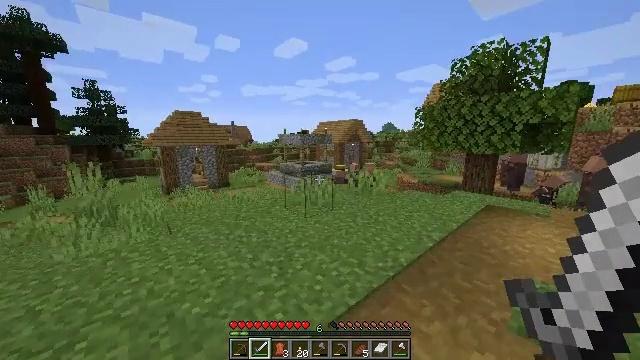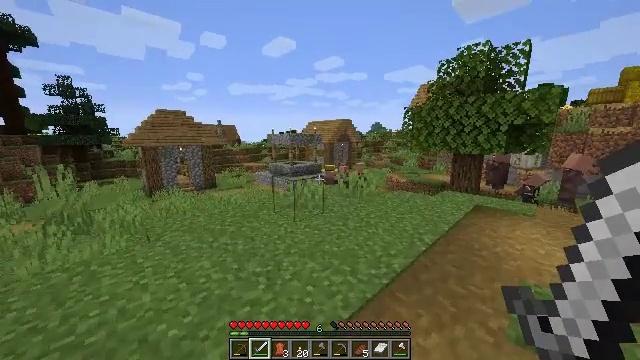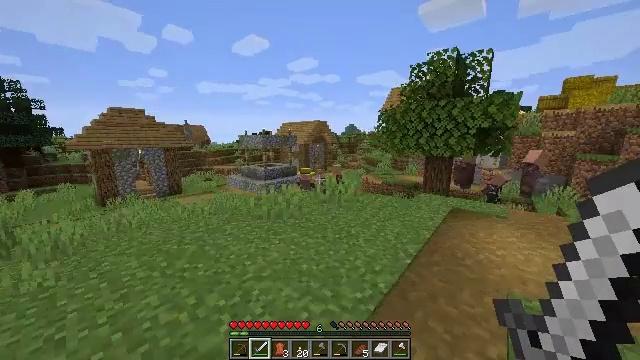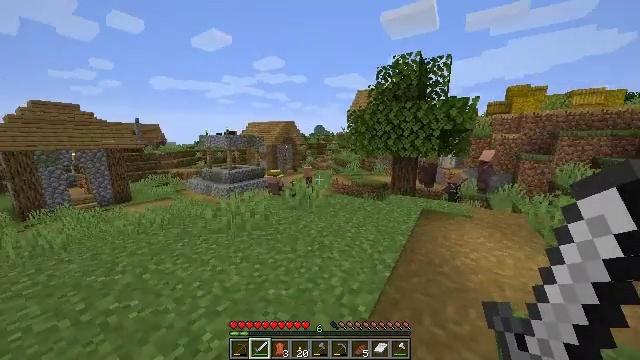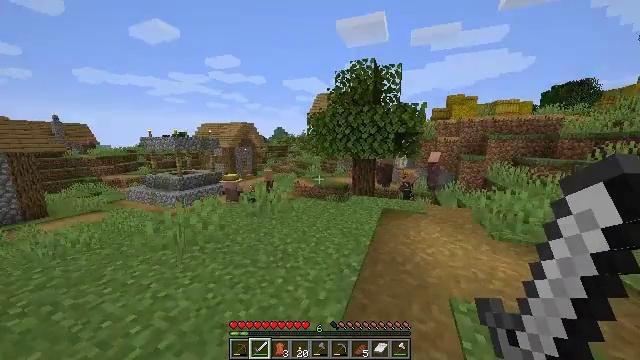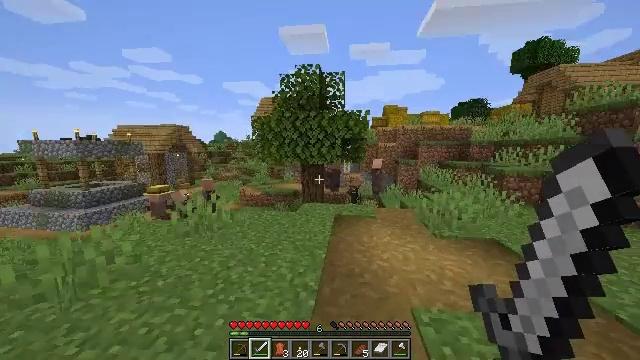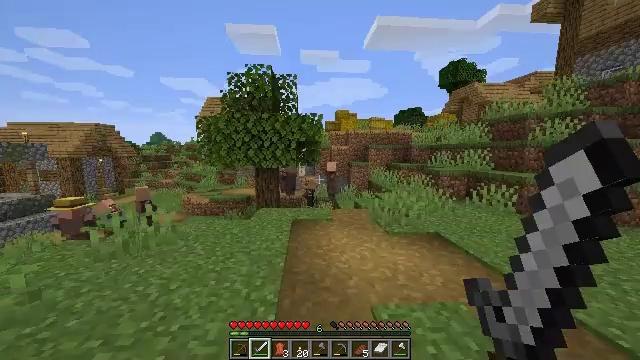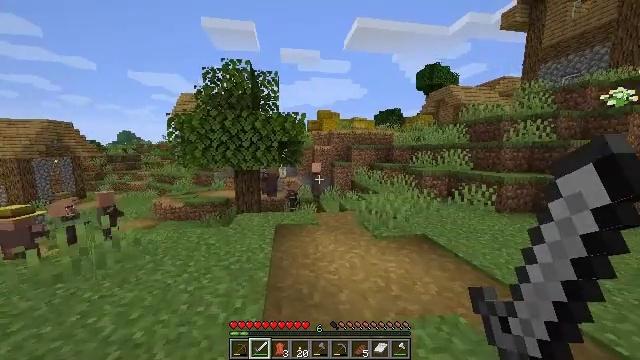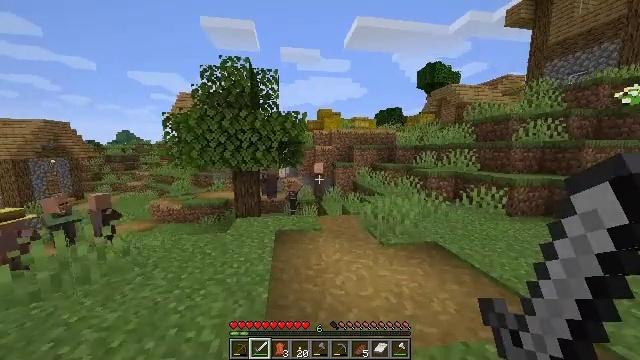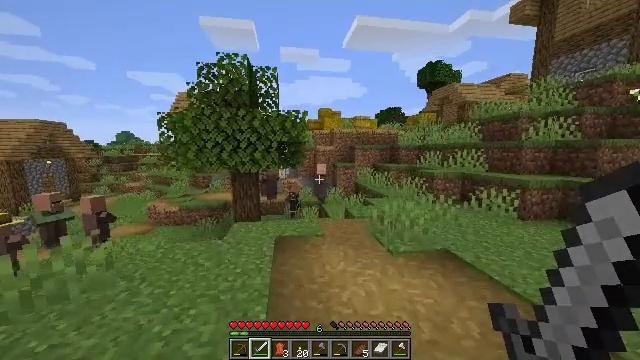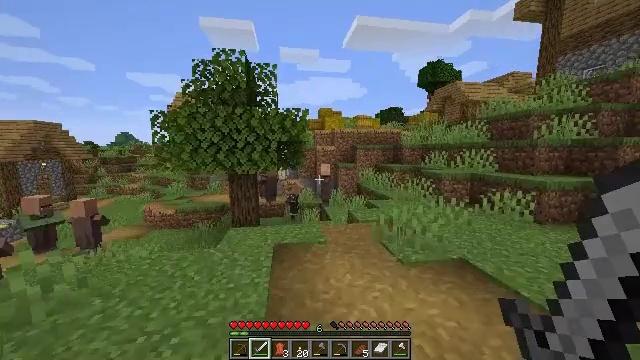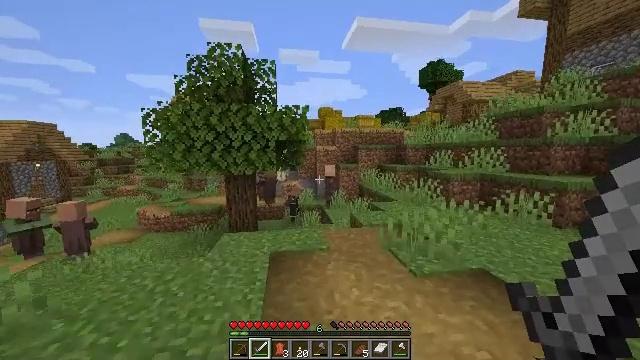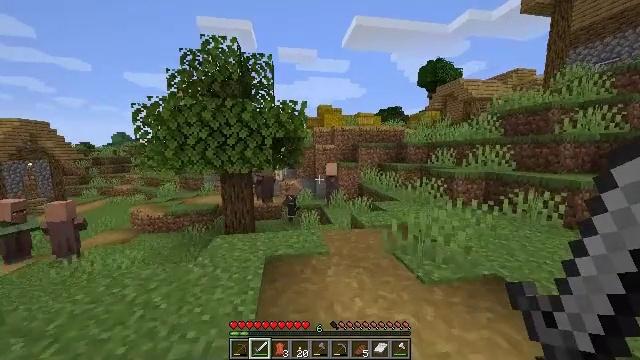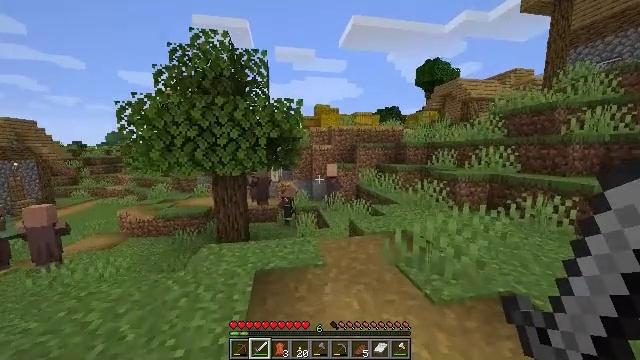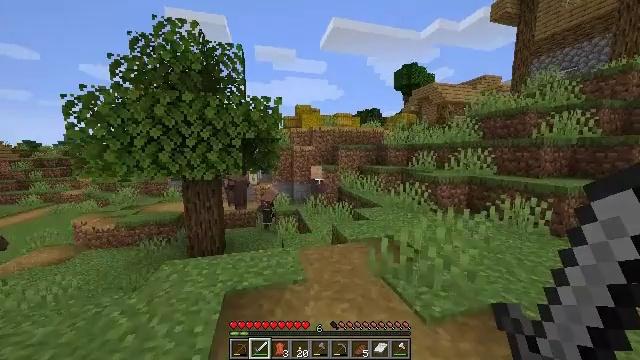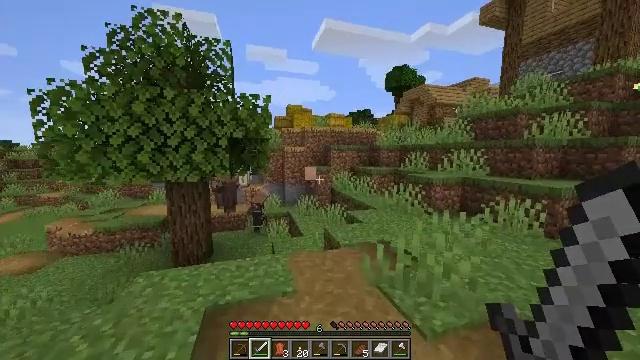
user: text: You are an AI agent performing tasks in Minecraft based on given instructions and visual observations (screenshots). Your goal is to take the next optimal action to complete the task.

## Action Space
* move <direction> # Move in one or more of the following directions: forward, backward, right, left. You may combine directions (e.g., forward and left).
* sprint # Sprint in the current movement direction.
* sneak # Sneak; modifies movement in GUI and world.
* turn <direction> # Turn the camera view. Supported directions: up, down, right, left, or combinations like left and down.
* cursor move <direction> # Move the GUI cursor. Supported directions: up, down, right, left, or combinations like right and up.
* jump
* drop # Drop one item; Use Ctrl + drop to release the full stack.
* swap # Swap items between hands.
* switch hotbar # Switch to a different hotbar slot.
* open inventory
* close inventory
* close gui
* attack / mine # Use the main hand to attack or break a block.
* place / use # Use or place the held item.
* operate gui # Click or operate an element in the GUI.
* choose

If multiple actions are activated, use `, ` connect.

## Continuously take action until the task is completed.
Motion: motion action
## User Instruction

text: Mine a hay block from the field.
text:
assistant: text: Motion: move forward, sprint, turn right
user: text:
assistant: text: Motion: move forward, sprint, turn right
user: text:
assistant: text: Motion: move forward, sprint, turn right
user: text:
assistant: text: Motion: move forward, sprint, turn right
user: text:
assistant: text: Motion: move forward, sprint, turn right and up
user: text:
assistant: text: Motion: move forward, sprint, turn right
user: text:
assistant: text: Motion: move forward, sprint, turn right
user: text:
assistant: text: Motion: move forward, sprint
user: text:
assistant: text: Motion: move forward, sprint
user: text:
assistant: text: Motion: move forward, sprint
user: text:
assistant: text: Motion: move forward, sprint
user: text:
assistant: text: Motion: move forward, sprint
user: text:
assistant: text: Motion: move forward, sprint
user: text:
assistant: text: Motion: move forward, sprint, turn right
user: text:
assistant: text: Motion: move forward, sprint, turn right
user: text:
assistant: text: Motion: move forward, sprint, turn right
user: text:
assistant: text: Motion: move forward, sprint, turn right
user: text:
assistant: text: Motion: move forward, sprint, turn right
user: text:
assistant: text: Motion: move forward, sprint, turn right and up
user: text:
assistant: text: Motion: move forward, sprint, turn right
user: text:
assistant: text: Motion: move forward, sprint, turn right and up
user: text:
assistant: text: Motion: move forward, sprint, turn right and up
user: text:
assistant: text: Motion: move forward, sprint, turn right
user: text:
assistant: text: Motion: move forward, sprint
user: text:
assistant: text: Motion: move forward, sprint
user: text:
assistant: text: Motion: move forward, sprint
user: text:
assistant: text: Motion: move forward, sprint, turn right
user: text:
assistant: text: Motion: move forward, sprint, turn right
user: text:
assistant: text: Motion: move forward, sprint, turn right
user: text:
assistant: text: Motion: move forward, sprint